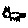
Label: cat